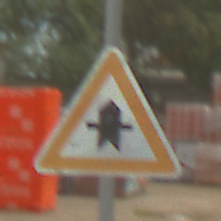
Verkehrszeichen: Vorfahrt
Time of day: MorningAfternoon
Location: Outdoor (Suburban)
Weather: PartlyCloudy
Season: NotSpecified
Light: Natural